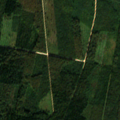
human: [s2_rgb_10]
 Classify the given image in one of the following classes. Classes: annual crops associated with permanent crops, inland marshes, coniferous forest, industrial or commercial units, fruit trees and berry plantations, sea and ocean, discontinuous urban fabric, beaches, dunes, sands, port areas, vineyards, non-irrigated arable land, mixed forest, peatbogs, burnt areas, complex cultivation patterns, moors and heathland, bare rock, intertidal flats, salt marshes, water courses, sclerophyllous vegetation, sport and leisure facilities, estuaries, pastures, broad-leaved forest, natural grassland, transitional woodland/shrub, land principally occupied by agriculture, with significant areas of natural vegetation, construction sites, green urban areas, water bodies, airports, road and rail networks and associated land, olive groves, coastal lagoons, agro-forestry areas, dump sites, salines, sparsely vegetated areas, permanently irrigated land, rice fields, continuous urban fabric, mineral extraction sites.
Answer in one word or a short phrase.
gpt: broad-leaved forest, transitional woodland/shrub